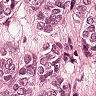
Metastatic tissue present: yes